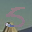
Label: 5